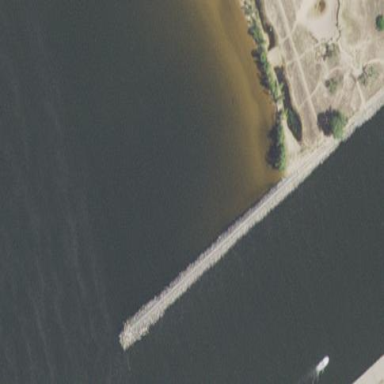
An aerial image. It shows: Breakwater structure.